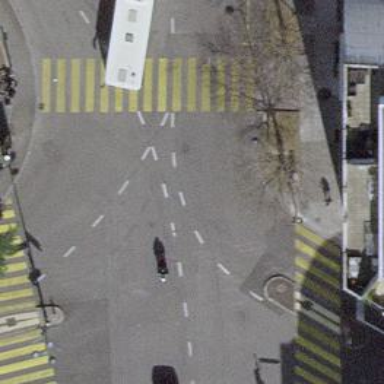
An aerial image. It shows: Road with traffic signals.